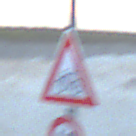
Verkehrszeichen: RadverkehrRechts
Zusatzzeichen unten: Geschwindigkeit60
Umgebung: Outdoor, Beach
Tageszeit: SunriseSunset
Wetter: PartlyCloudy
Licht: Natural
Jahreszeit: NotSpecified
Kontrast: LowContrast